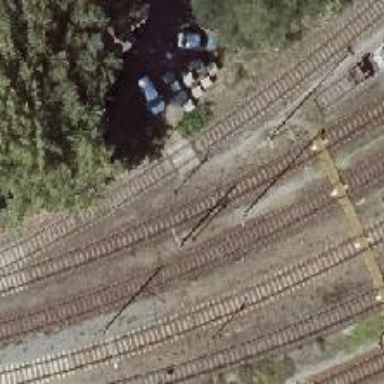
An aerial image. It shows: Railway signal.